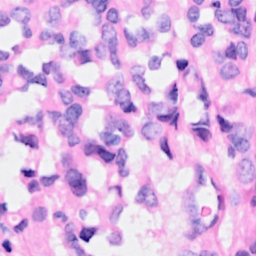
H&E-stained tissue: Breast